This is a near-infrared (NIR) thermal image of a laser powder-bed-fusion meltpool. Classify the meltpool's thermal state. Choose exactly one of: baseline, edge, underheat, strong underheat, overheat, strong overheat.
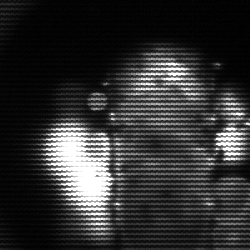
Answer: strong underheat